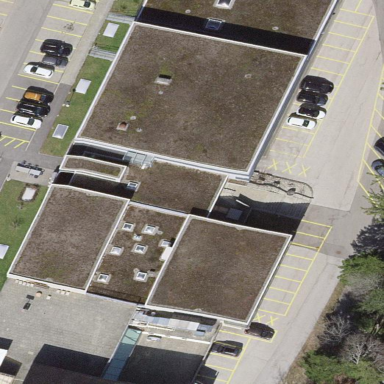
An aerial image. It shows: Building.